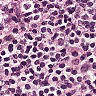
Metastatic tissue present: no